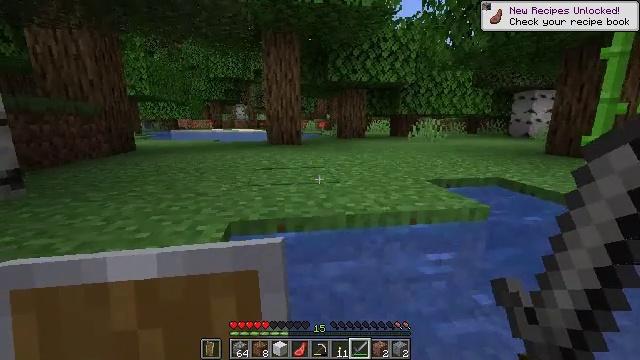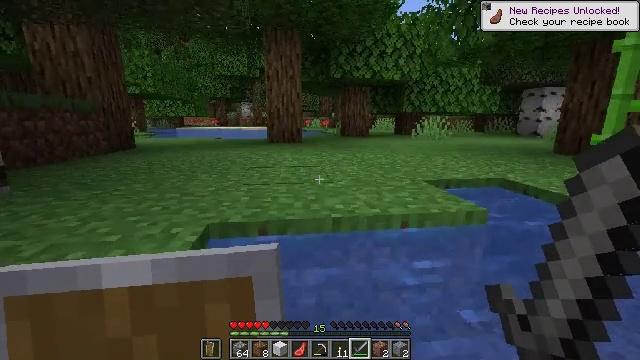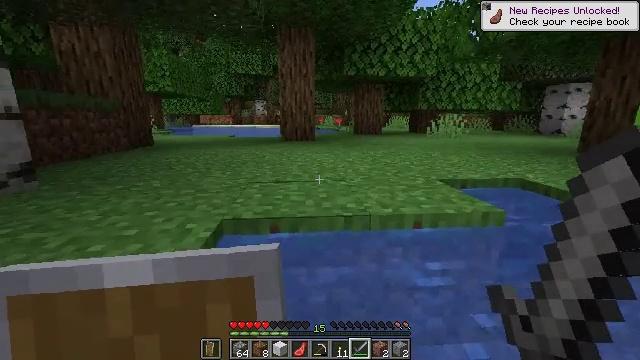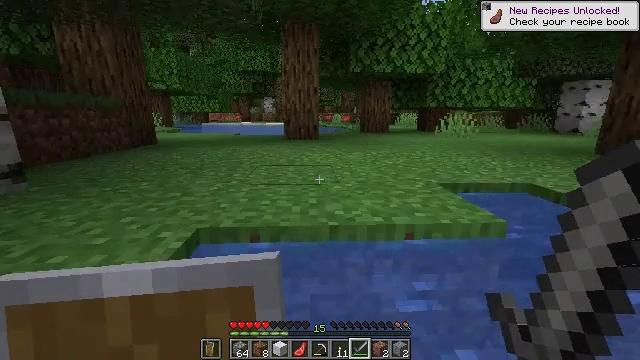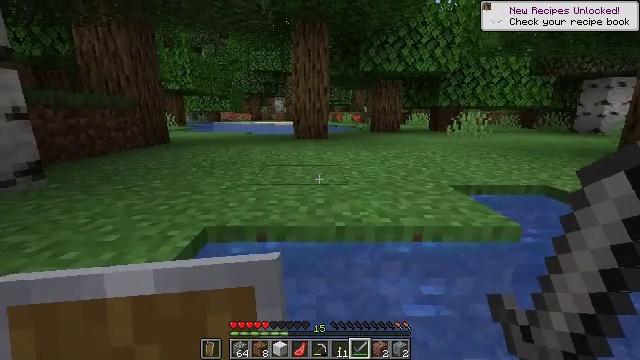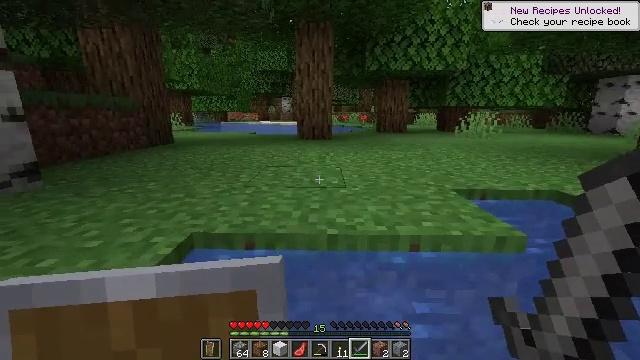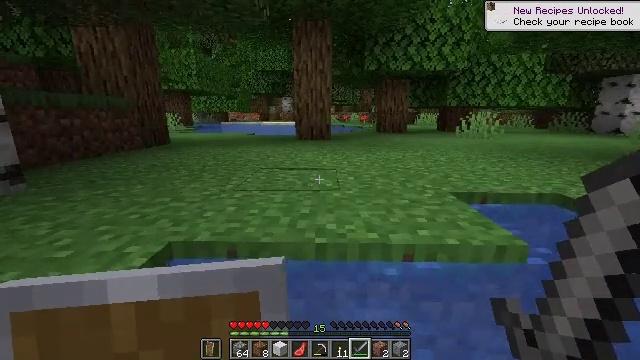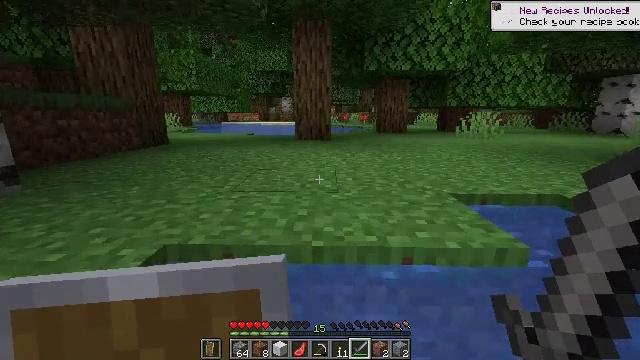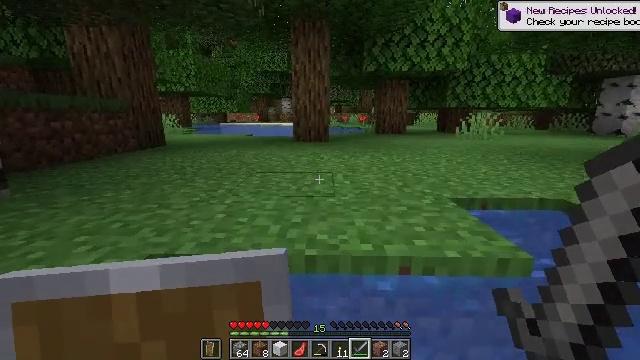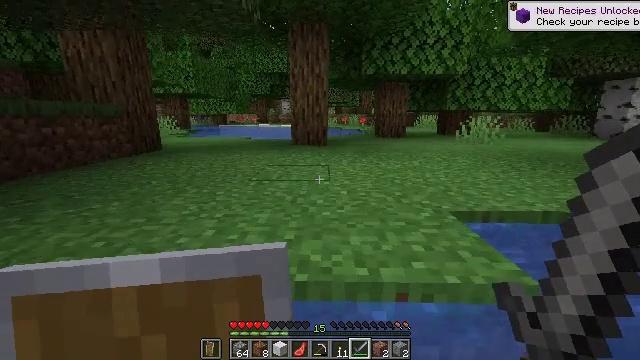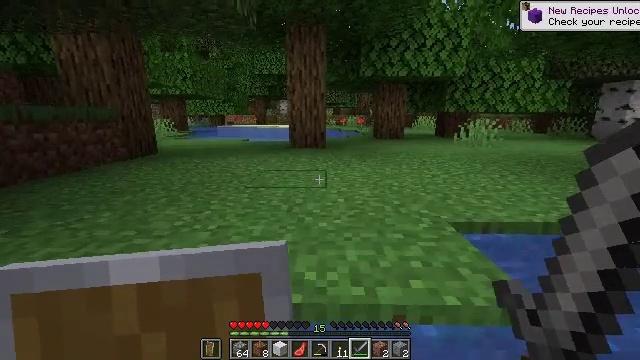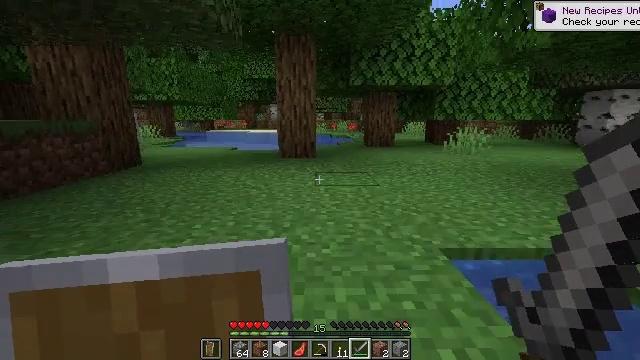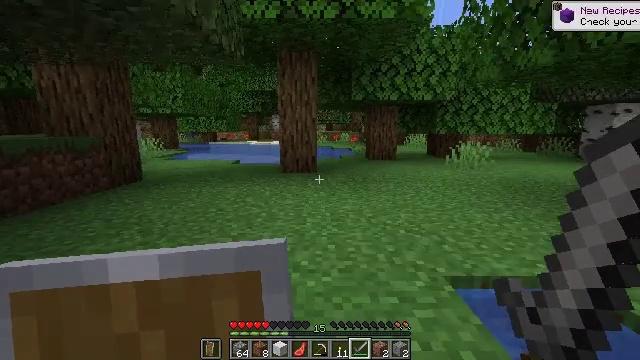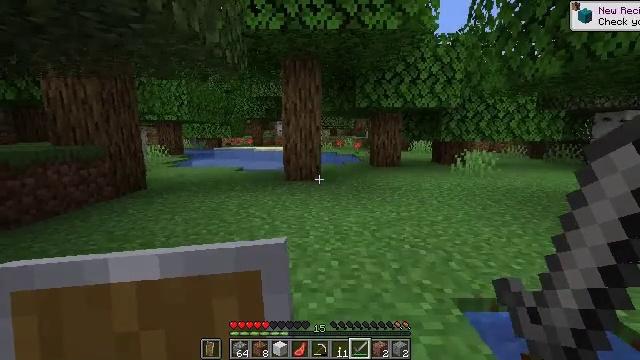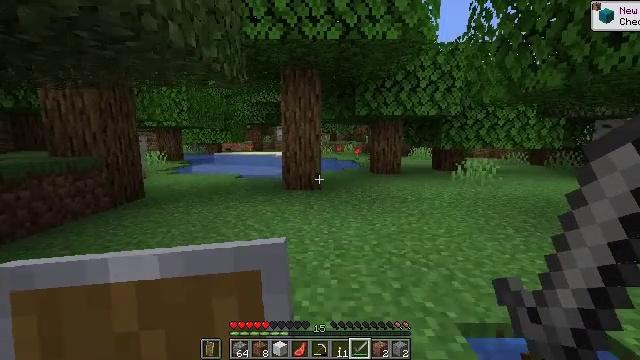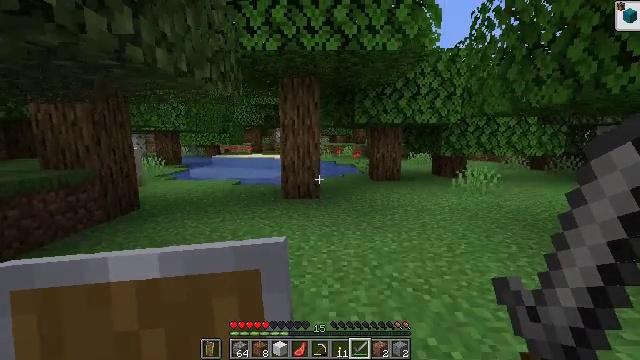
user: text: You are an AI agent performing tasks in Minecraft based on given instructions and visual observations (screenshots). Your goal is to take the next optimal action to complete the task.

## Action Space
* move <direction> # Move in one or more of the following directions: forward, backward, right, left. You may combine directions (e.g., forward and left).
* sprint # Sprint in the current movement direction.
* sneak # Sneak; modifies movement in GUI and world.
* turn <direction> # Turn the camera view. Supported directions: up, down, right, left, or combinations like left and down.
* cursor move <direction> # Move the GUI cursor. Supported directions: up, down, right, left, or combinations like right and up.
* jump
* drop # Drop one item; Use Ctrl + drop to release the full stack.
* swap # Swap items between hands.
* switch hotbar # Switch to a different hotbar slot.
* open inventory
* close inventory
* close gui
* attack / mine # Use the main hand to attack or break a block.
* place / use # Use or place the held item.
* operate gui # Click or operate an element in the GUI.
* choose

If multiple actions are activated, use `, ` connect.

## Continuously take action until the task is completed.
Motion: motion action
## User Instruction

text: Break the poppy plant.
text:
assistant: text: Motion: move forward and move right, turn left
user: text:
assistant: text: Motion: move forward and move right, turn left
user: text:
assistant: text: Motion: move forward and move right, turn left
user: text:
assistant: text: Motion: move forward and move right, turn left
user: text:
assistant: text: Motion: move forward, turn left
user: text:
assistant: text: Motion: move forward
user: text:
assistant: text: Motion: move forward, jump
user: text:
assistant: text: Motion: move forward, jump
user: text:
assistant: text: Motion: move forward, jump
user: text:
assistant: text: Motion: move forward, jump
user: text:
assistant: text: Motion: move forward, turn right, jump
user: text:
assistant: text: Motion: move forward, turn up, jump
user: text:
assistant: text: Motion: move forward, turn up, jump
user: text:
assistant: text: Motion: move forward, jump
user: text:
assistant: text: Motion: move forward, jump
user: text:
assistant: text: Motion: move forward, turn down, jump
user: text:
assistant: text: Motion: move forward, jump
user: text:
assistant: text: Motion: move forward, jump
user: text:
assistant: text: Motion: move forward, jump
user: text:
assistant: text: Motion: move forward, turn right, jump
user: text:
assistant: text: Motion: move forward, turn right, jump
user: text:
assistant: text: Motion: move forward, turn right, jump
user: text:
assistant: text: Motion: move forward, turn right, jump
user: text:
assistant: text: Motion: move forward, turn right, jump
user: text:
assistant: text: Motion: move forward, turn right, jump
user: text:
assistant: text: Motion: move forward, turn right, jump
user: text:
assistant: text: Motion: move forward, turn right
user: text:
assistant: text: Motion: move forward, turn right
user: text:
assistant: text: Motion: move forward, turn right
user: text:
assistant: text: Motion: move forward, turn right